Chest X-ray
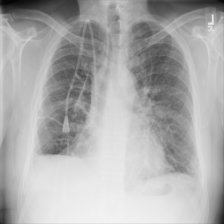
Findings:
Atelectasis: negative
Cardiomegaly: negative
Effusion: positive
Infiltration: positive
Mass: negative
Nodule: negative
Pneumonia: negative
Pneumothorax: negative
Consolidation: negative
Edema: positive
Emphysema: negative
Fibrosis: negative
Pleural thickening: negative
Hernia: negative